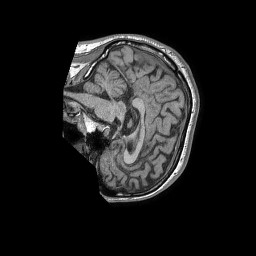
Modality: T1w
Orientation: sagittal
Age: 65
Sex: male
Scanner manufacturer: philips
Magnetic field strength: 1.5 T
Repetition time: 0.007938 s
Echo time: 0.00371 s